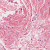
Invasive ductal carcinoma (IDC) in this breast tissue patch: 0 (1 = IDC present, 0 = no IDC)